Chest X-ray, PA view. Patient: 45 years old, sex M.
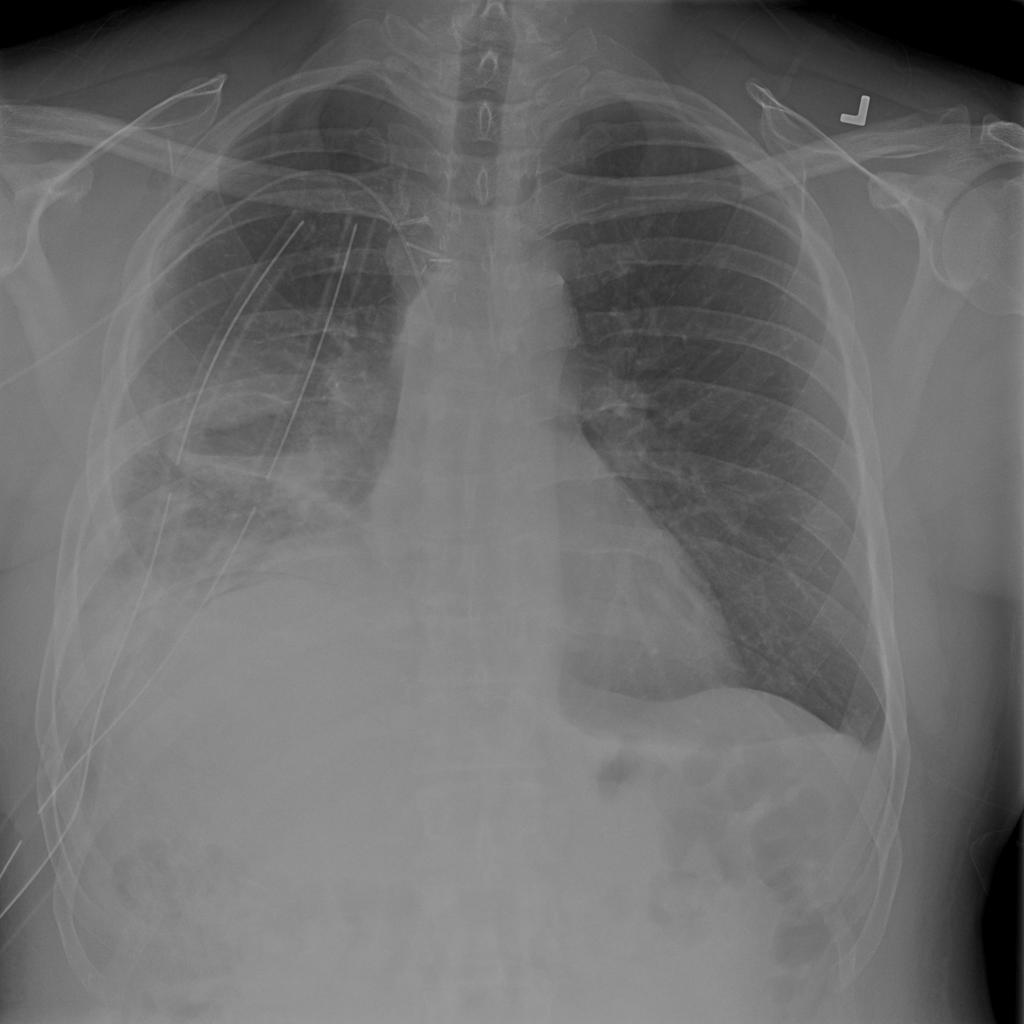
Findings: No Finding